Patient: sex M, age 34
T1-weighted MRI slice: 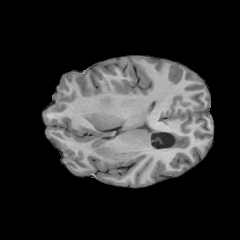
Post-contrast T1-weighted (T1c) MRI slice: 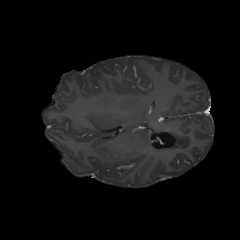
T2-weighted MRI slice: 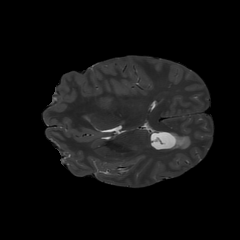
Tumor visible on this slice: yes
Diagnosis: Astrocytoma, IDH-mutant
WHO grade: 4